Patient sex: M
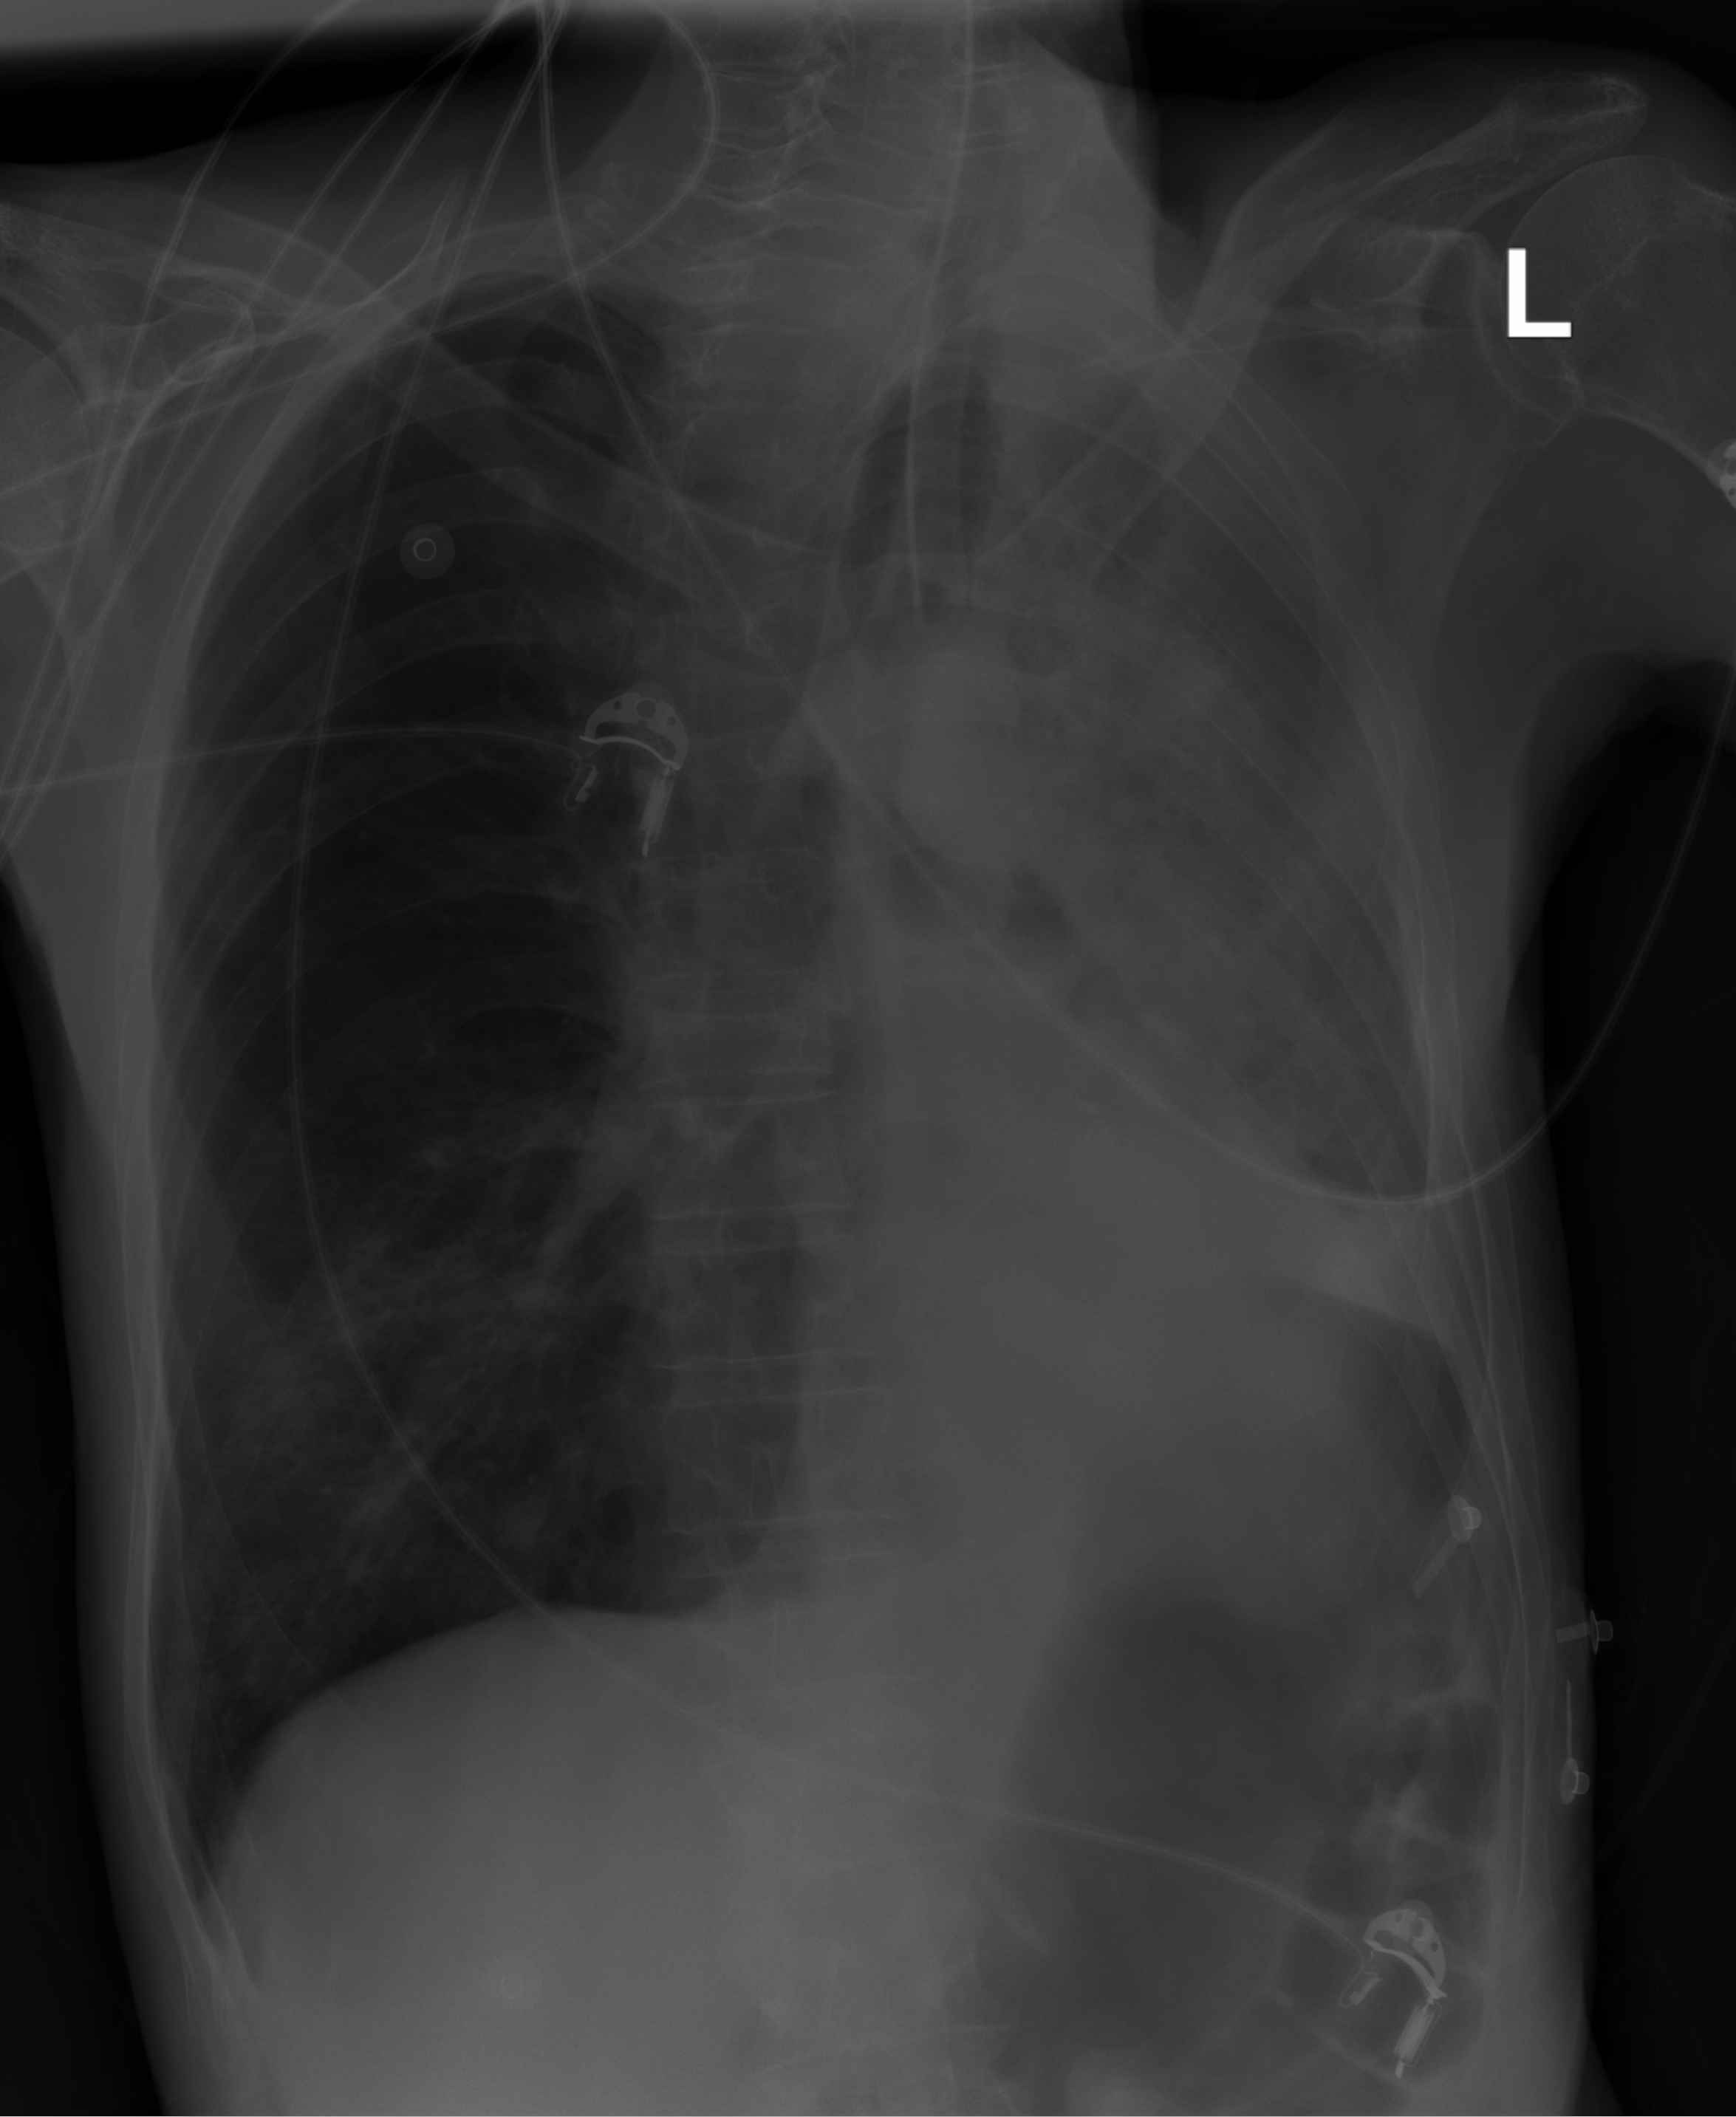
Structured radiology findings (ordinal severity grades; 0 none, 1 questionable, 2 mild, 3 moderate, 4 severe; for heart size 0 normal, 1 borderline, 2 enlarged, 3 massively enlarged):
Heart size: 0
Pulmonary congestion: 0
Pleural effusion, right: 0
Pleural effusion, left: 2
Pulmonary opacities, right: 1
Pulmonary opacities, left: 3
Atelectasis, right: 0
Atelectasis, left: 0